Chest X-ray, PA view. Patient: 56 years old, sex M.
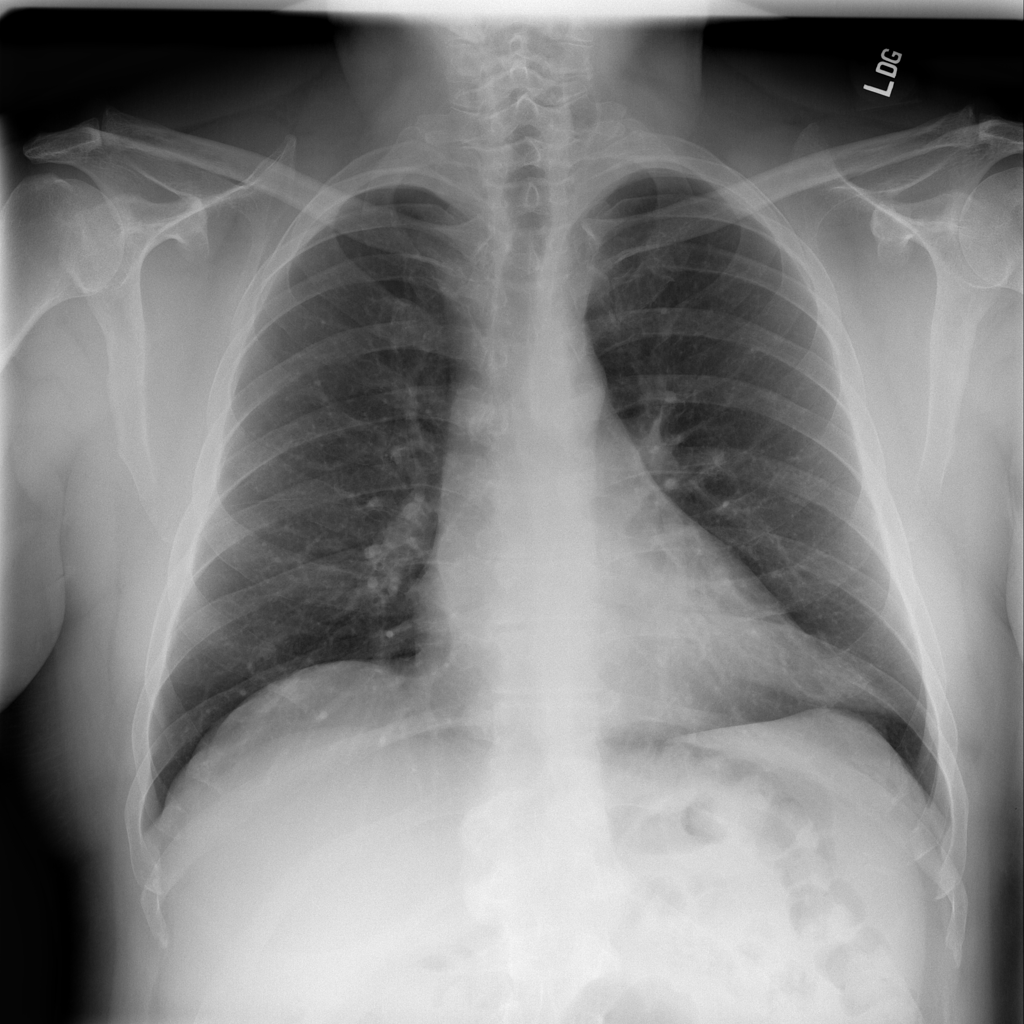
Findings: No Finding